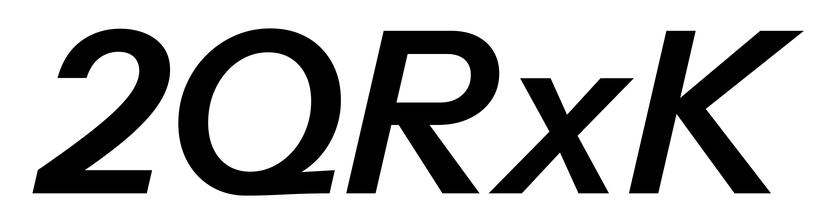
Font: InstrumentSans-Italic_SemiBold_Italic